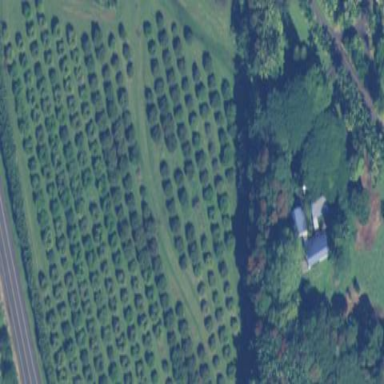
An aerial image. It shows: Orchard.